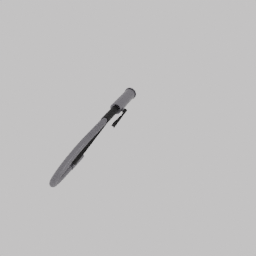
Label: appliances